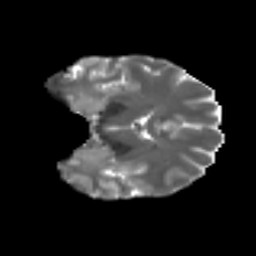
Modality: T2w
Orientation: coronal
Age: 31
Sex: male
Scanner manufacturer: ge
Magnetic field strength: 3 T
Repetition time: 7.8 s
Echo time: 0.061 s